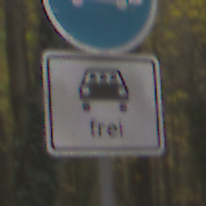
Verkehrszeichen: MehrfachbesetzePersonenkraftwagenFrei
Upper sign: Busssonderstreifen
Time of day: MorningAfternoon
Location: Outdoor (Nature)
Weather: Overcast
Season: Autumn
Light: Natural